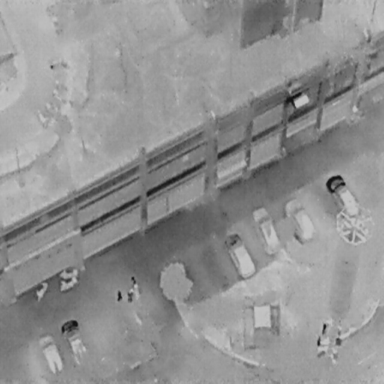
There are six Cars in the infrared image.